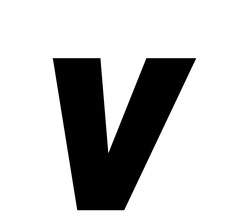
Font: Roboto-Italic_Black_Italic